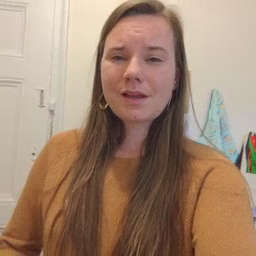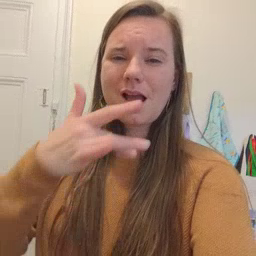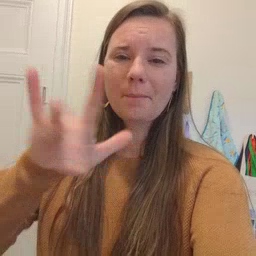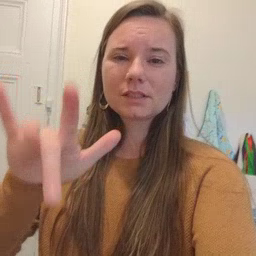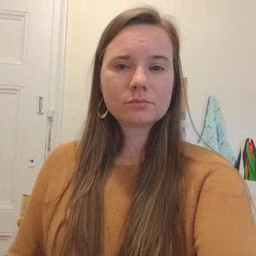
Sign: empty